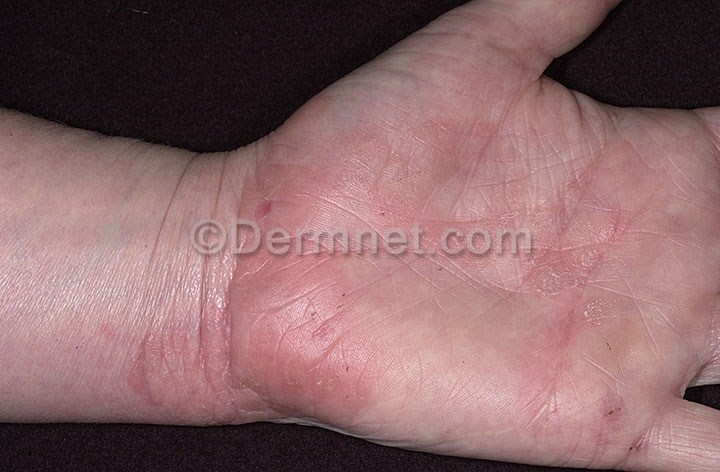
Disease: Psoriasis pictures Lichen Planus and related diseases